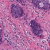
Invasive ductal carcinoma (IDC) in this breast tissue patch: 0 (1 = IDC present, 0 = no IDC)